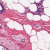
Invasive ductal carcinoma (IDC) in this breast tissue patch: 0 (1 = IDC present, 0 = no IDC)